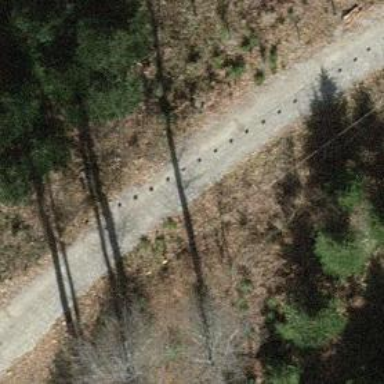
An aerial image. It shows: Dirt track road.